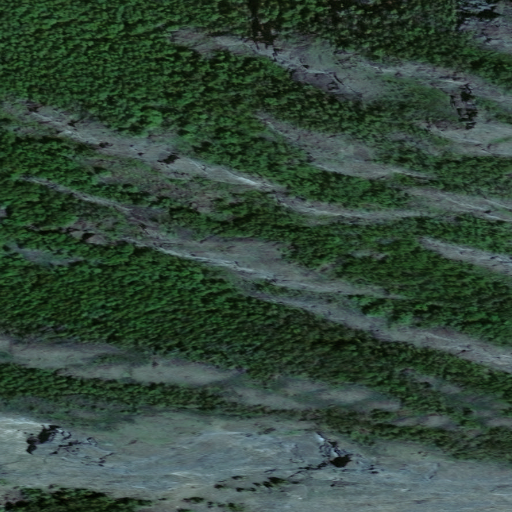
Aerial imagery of cape in Alaska named Wolf Point containing only unknown